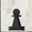
Piece: bP